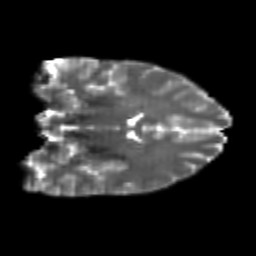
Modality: T2w
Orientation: coronal
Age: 24
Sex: female
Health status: healthy
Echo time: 0.074 s